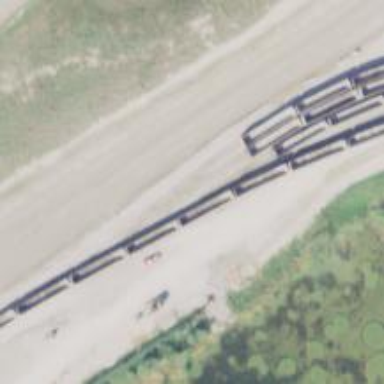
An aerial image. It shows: Rail spur service.